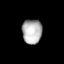
Tissue: lung
Cell type: Endothelial cells
Senescence score: 0.5845
Nuclear area (px): 478
Mean DAPI intensity: 177.847